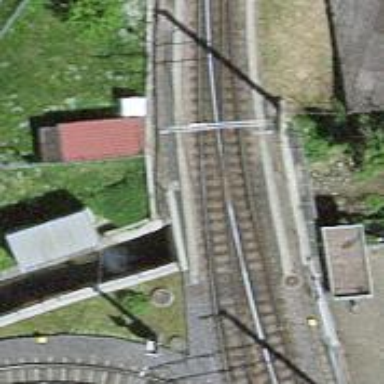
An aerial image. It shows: Bridge across tram railway with electrified contact lines. It has one track.